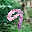
Label: 9